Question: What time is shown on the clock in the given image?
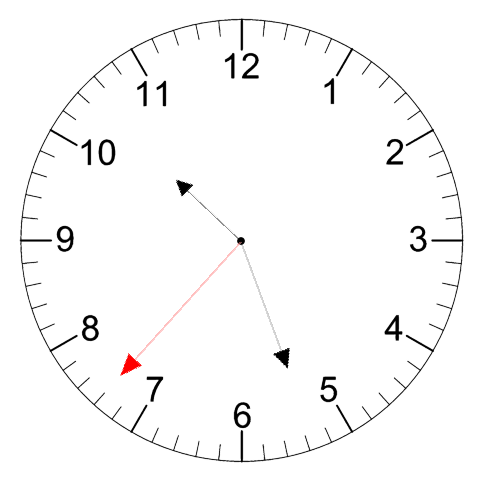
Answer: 10:26:37